Question: There doesn't seem to be a way to easily snap my excel-type object to the border of the parent window. I've searched through all the properties and cannot seem to find what I'm looking for.
In the form editor, 'FormResults.cs [Design]' in my case, in the form properties (an instance of 'System.Windows.Forms.Form'), I have the property 'WindowState' set to 'Maximized'. That opens the windows to the whole desktop, but still does nothing for scaling the element with the window.

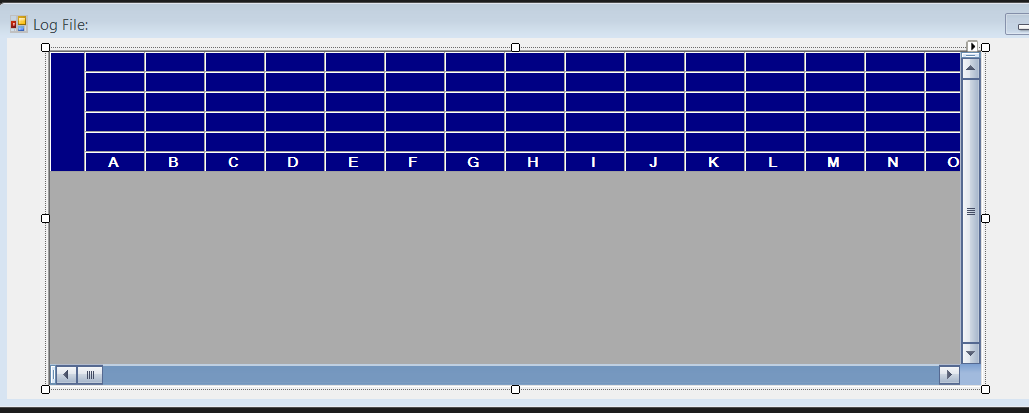
Answer: Set the 'DockStyle' of the control to 'fill'. See <URL> . This should ensure the control fills all the available space of the parent control.
> All the control's edges are docked to the all edges of its containing
control and sized appropriately.